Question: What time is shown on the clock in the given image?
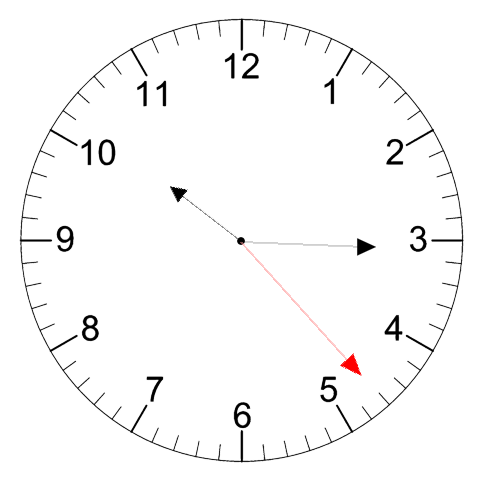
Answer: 10:15:23